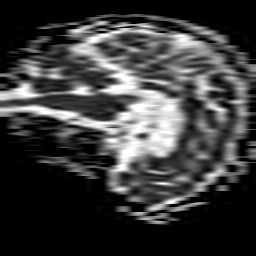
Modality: ADC
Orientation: sagittal
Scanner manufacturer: philips
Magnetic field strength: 1.5 T
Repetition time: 3.695 s
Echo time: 0.09411 s